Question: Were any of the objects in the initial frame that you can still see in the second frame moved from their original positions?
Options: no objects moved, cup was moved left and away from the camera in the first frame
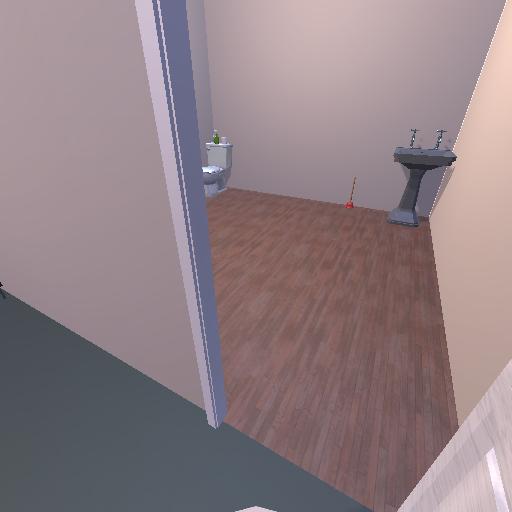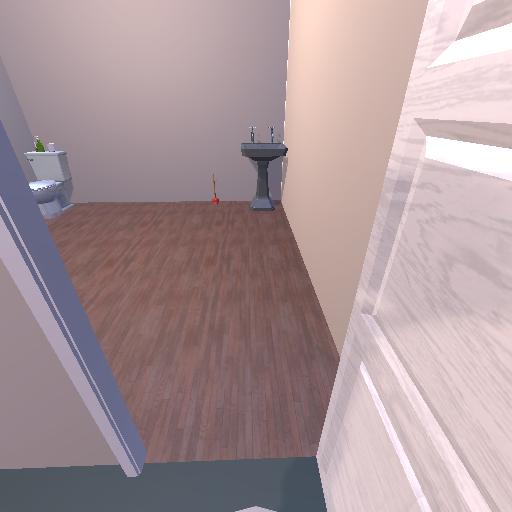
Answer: no objects moved